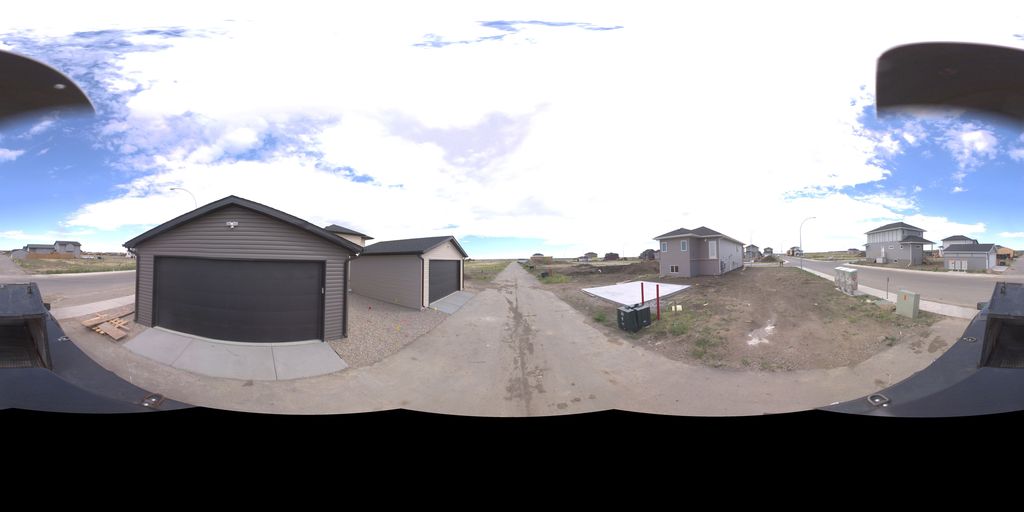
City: saskatoon